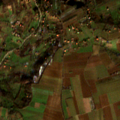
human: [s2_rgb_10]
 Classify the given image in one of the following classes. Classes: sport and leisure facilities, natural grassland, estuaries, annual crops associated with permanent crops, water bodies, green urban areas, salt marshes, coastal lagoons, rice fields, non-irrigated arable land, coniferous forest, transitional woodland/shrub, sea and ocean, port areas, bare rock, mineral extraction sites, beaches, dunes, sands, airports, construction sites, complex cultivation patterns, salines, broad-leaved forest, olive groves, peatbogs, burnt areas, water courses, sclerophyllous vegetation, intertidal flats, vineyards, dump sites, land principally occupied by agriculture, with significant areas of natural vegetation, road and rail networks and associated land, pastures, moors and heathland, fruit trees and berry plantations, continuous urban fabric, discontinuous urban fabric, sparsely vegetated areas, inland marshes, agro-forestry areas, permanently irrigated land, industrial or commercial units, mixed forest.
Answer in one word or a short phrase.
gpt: non-irrigated arable land, complex cultivation patterns, land principally occupied by agriculture, with significant areas of natural vegetation, broad-leaved forest